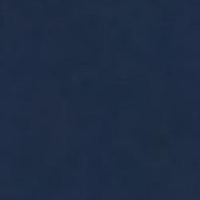
EUNIS habitat code: 14
Species observed at this site:
Fagus sylvatica